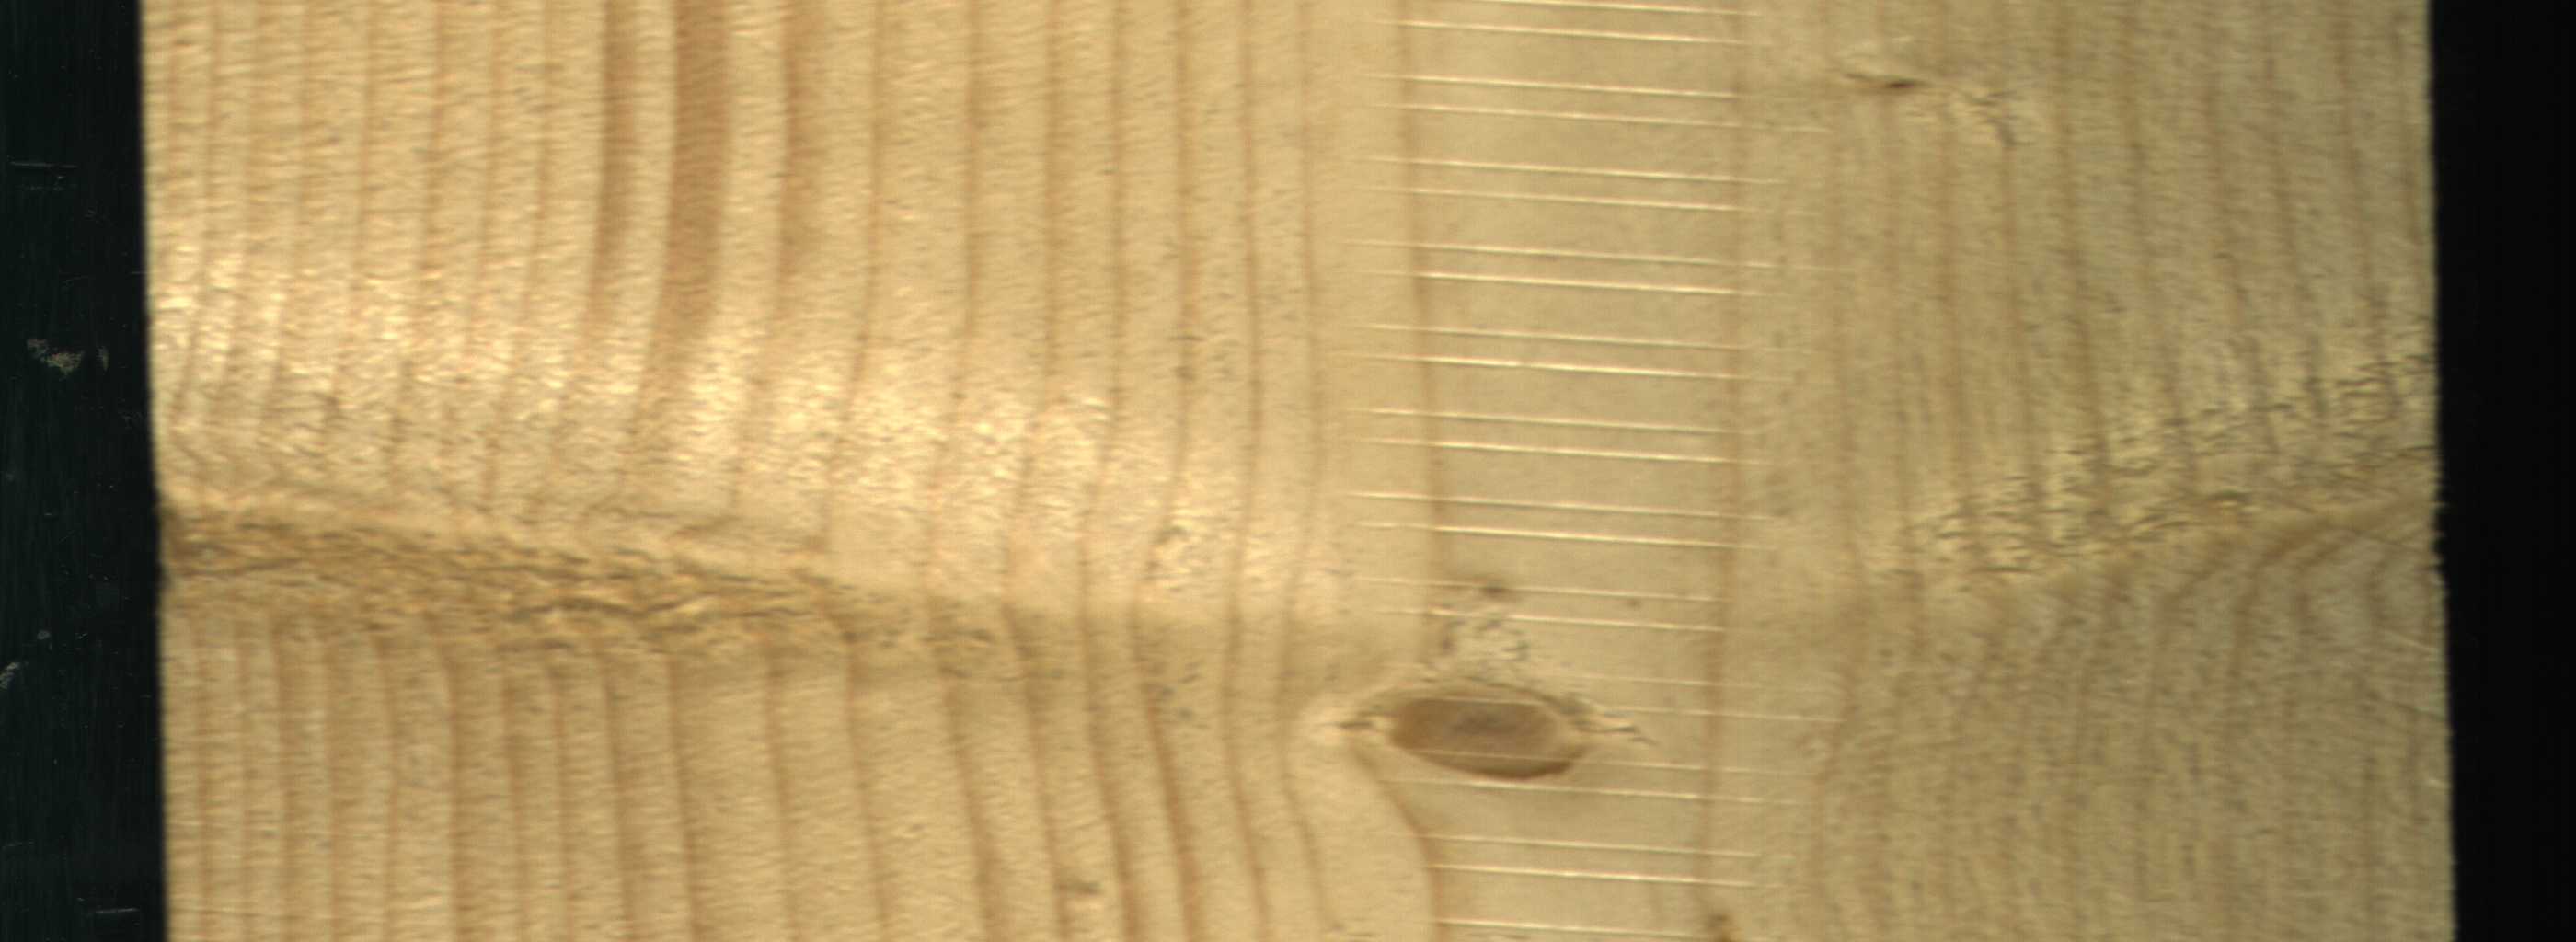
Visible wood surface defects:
Live_Knot
Live_Knot